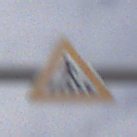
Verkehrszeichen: FussgaengerueberwegRechts
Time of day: Midday
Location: Outdoor (Nature)
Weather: PartlyCloudy
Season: NotSpecified
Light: Natural